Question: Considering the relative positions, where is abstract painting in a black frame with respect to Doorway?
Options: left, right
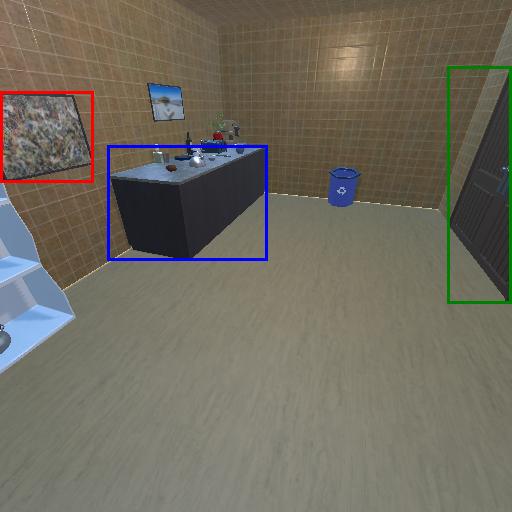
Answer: left